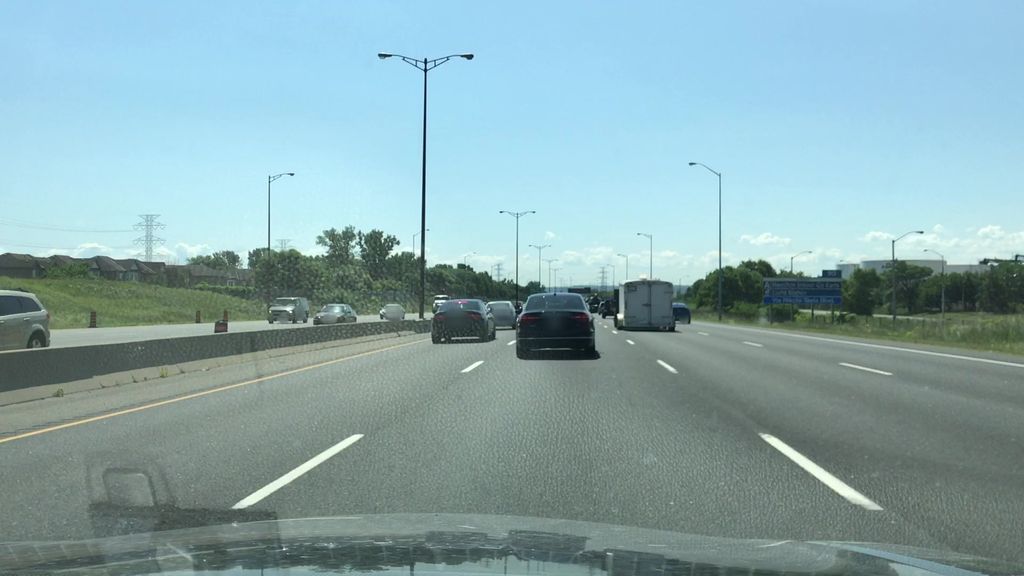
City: hamilton